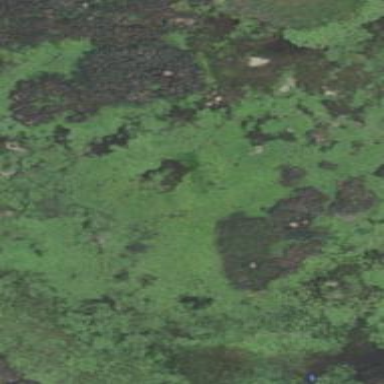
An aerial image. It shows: Marshy wetland area.